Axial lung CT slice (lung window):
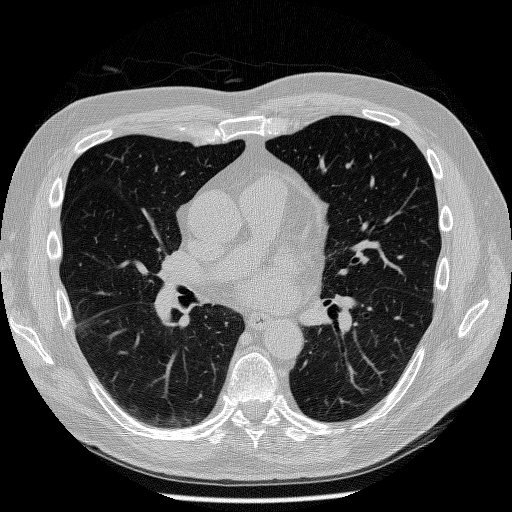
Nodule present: no